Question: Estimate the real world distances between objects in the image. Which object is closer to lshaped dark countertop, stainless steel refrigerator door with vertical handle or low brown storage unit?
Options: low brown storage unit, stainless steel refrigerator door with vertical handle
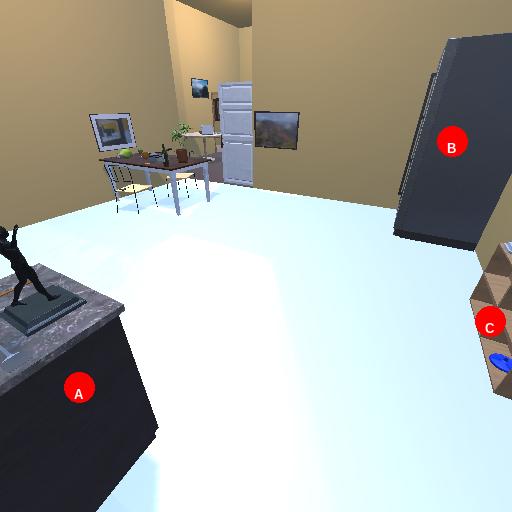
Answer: low brown storage unit